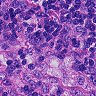
Metastatic tissue present: no